Interaction volume radius: 5 \u00c5
Interaction volume height: 25 \u00c5
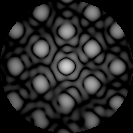
Disorder parameter: 0.1925